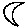
Label: moon